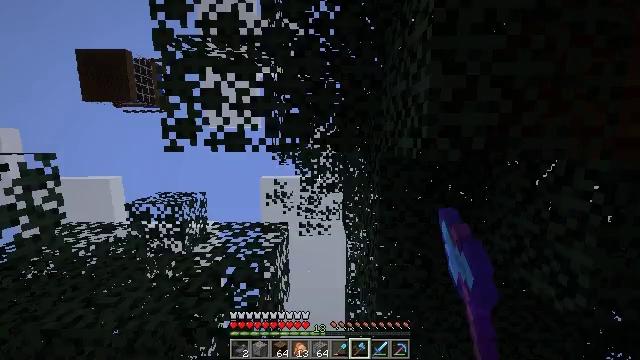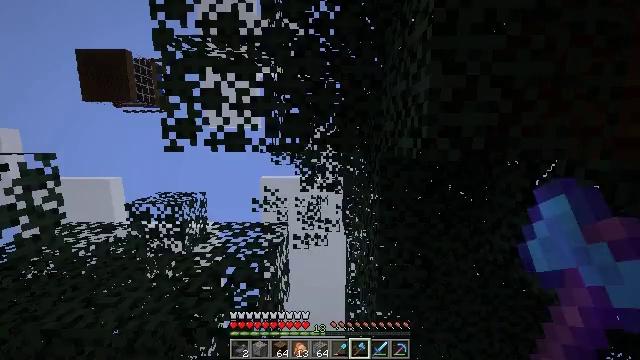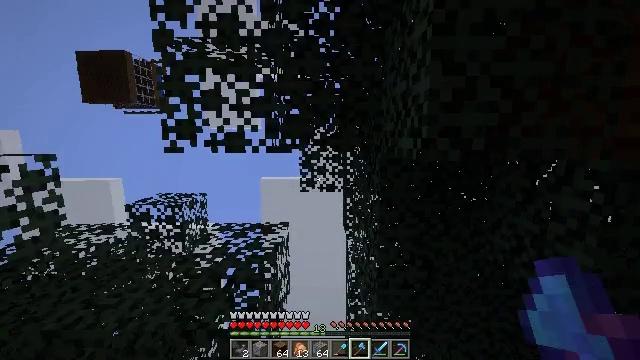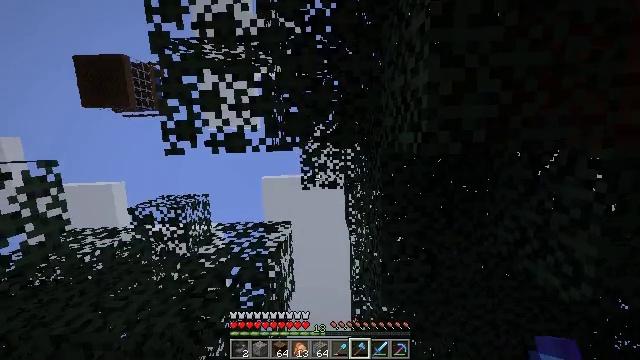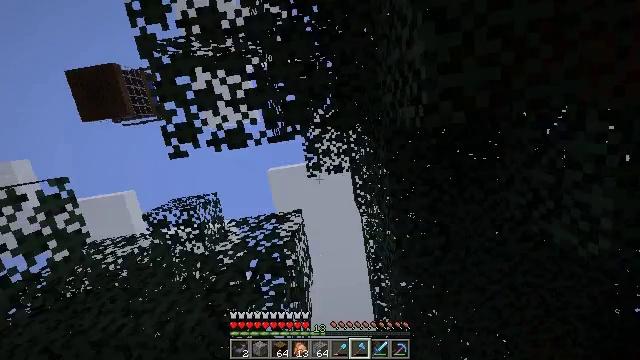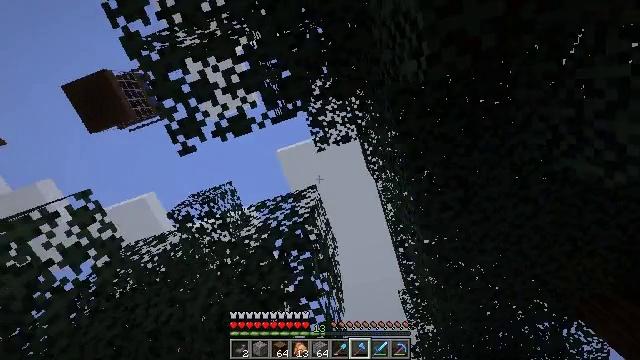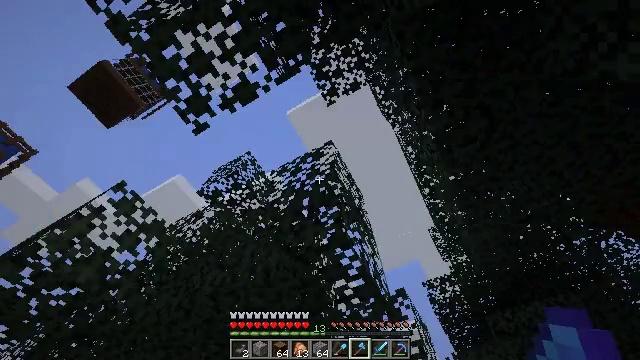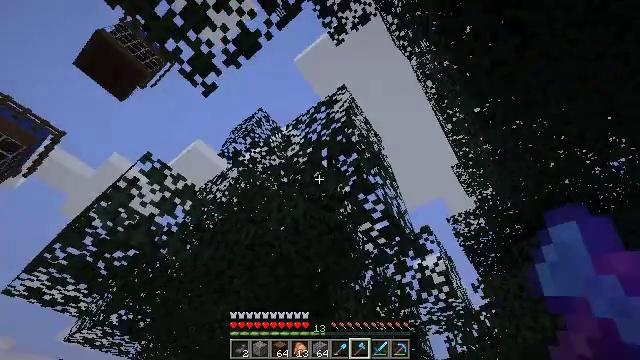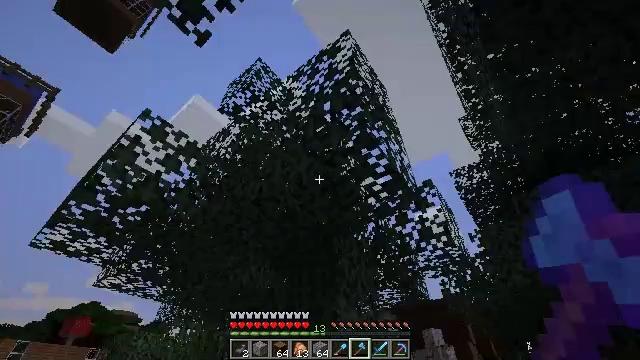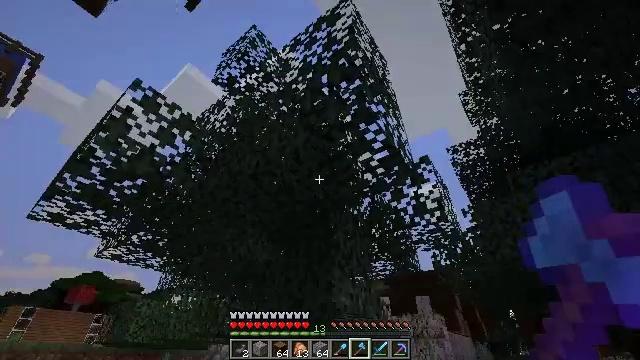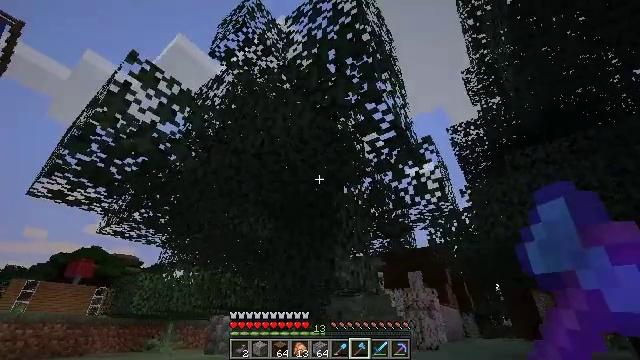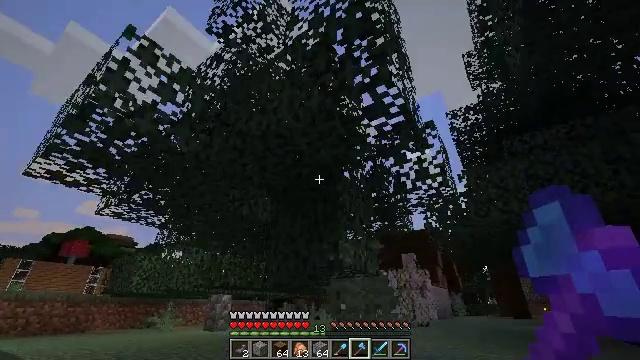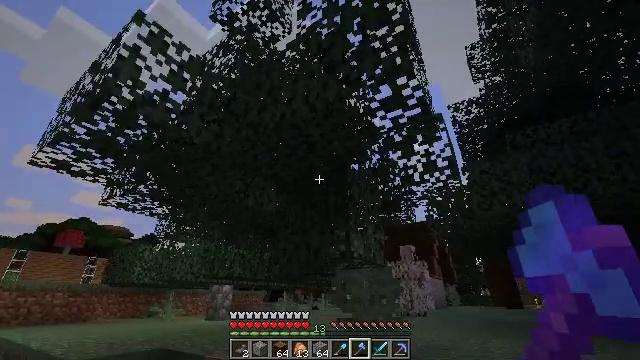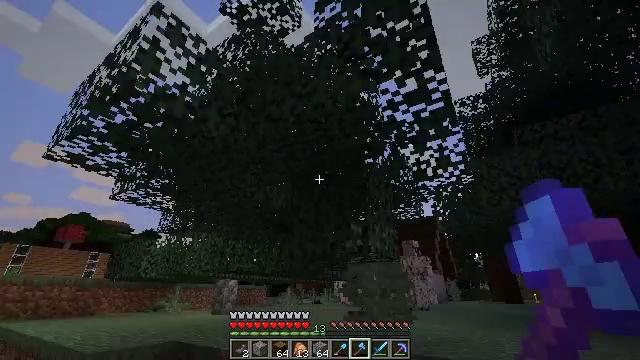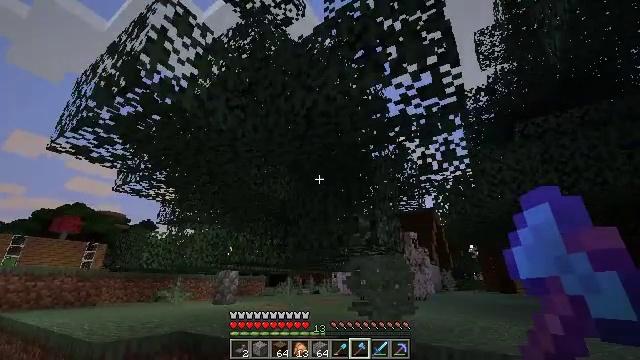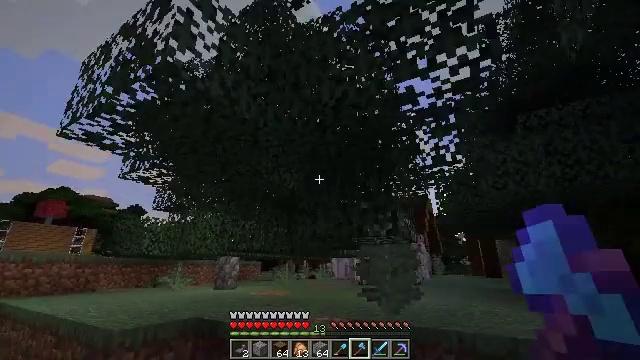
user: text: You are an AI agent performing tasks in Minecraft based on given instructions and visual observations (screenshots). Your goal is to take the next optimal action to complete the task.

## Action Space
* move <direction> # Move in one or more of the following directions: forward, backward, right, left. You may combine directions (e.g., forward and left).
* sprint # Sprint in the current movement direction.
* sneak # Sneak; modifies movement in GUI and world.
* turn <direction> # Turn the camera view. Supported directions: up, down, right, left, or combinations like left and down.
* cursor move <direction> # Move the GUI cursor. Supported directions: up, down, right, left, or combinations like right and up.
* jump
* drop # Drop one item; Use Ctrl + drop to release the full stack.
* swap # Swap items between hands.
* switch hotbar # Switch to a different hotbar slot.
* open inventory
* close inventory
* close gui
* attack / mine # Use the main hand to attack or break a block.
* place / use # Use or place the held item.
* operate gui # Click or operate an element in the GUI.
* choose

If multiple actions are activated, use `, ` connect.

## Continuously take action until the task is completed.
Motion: motion action
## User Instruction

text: Harvest the large fern for decoration.
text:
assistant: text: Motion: attack / mine
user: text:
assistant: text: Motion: attack / mine
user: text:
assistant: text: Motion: turn left, attack / mine
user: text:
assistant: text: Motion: turn left and down, attack / mine
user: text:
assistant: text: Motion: turn left and down
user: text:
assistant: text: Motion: turn left and down
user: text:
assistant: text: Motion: turn left and down
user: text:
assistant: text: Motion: turn left and down
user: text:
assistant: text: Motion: turn down
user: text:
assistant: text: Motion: move left, turn right and down
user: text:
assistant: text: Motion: move left, turn right and down
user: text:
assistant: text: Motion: move left, turn down
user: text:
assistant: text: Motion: move left
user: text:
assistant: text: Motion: move left, turn down
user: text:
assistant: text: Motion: move left, turn right and down
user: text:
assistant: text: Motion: move left, turn right and down
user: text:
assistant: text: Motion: move left, turn right and down
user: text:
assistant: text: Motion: move left, turn right and down
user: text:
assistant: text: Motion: move left, turn right and down
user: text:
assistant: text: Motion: turn right and down
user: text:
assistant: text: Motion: turn right
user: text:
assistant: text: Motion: no_op
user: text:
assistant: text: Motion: no_op
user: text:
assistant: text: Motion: no_op
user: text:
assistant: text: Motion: no_op
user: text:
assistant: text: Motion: no_op
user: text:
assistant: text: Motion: no_op
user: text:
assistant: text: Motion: no_op
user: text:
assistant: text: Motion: no_op
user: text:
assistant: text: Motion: no_op